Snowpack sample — Rabbit Ears Pass, Jackson County, Colorado, USA (12/17/25, 1:08 PM MST)
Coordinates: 40.387, -106.625
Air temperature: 34 °F
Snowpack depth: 46 cm
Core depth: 30 cm
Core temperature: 24.8 °F
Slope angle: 6°, slope face: 165°
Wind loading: medium
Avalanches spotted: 0
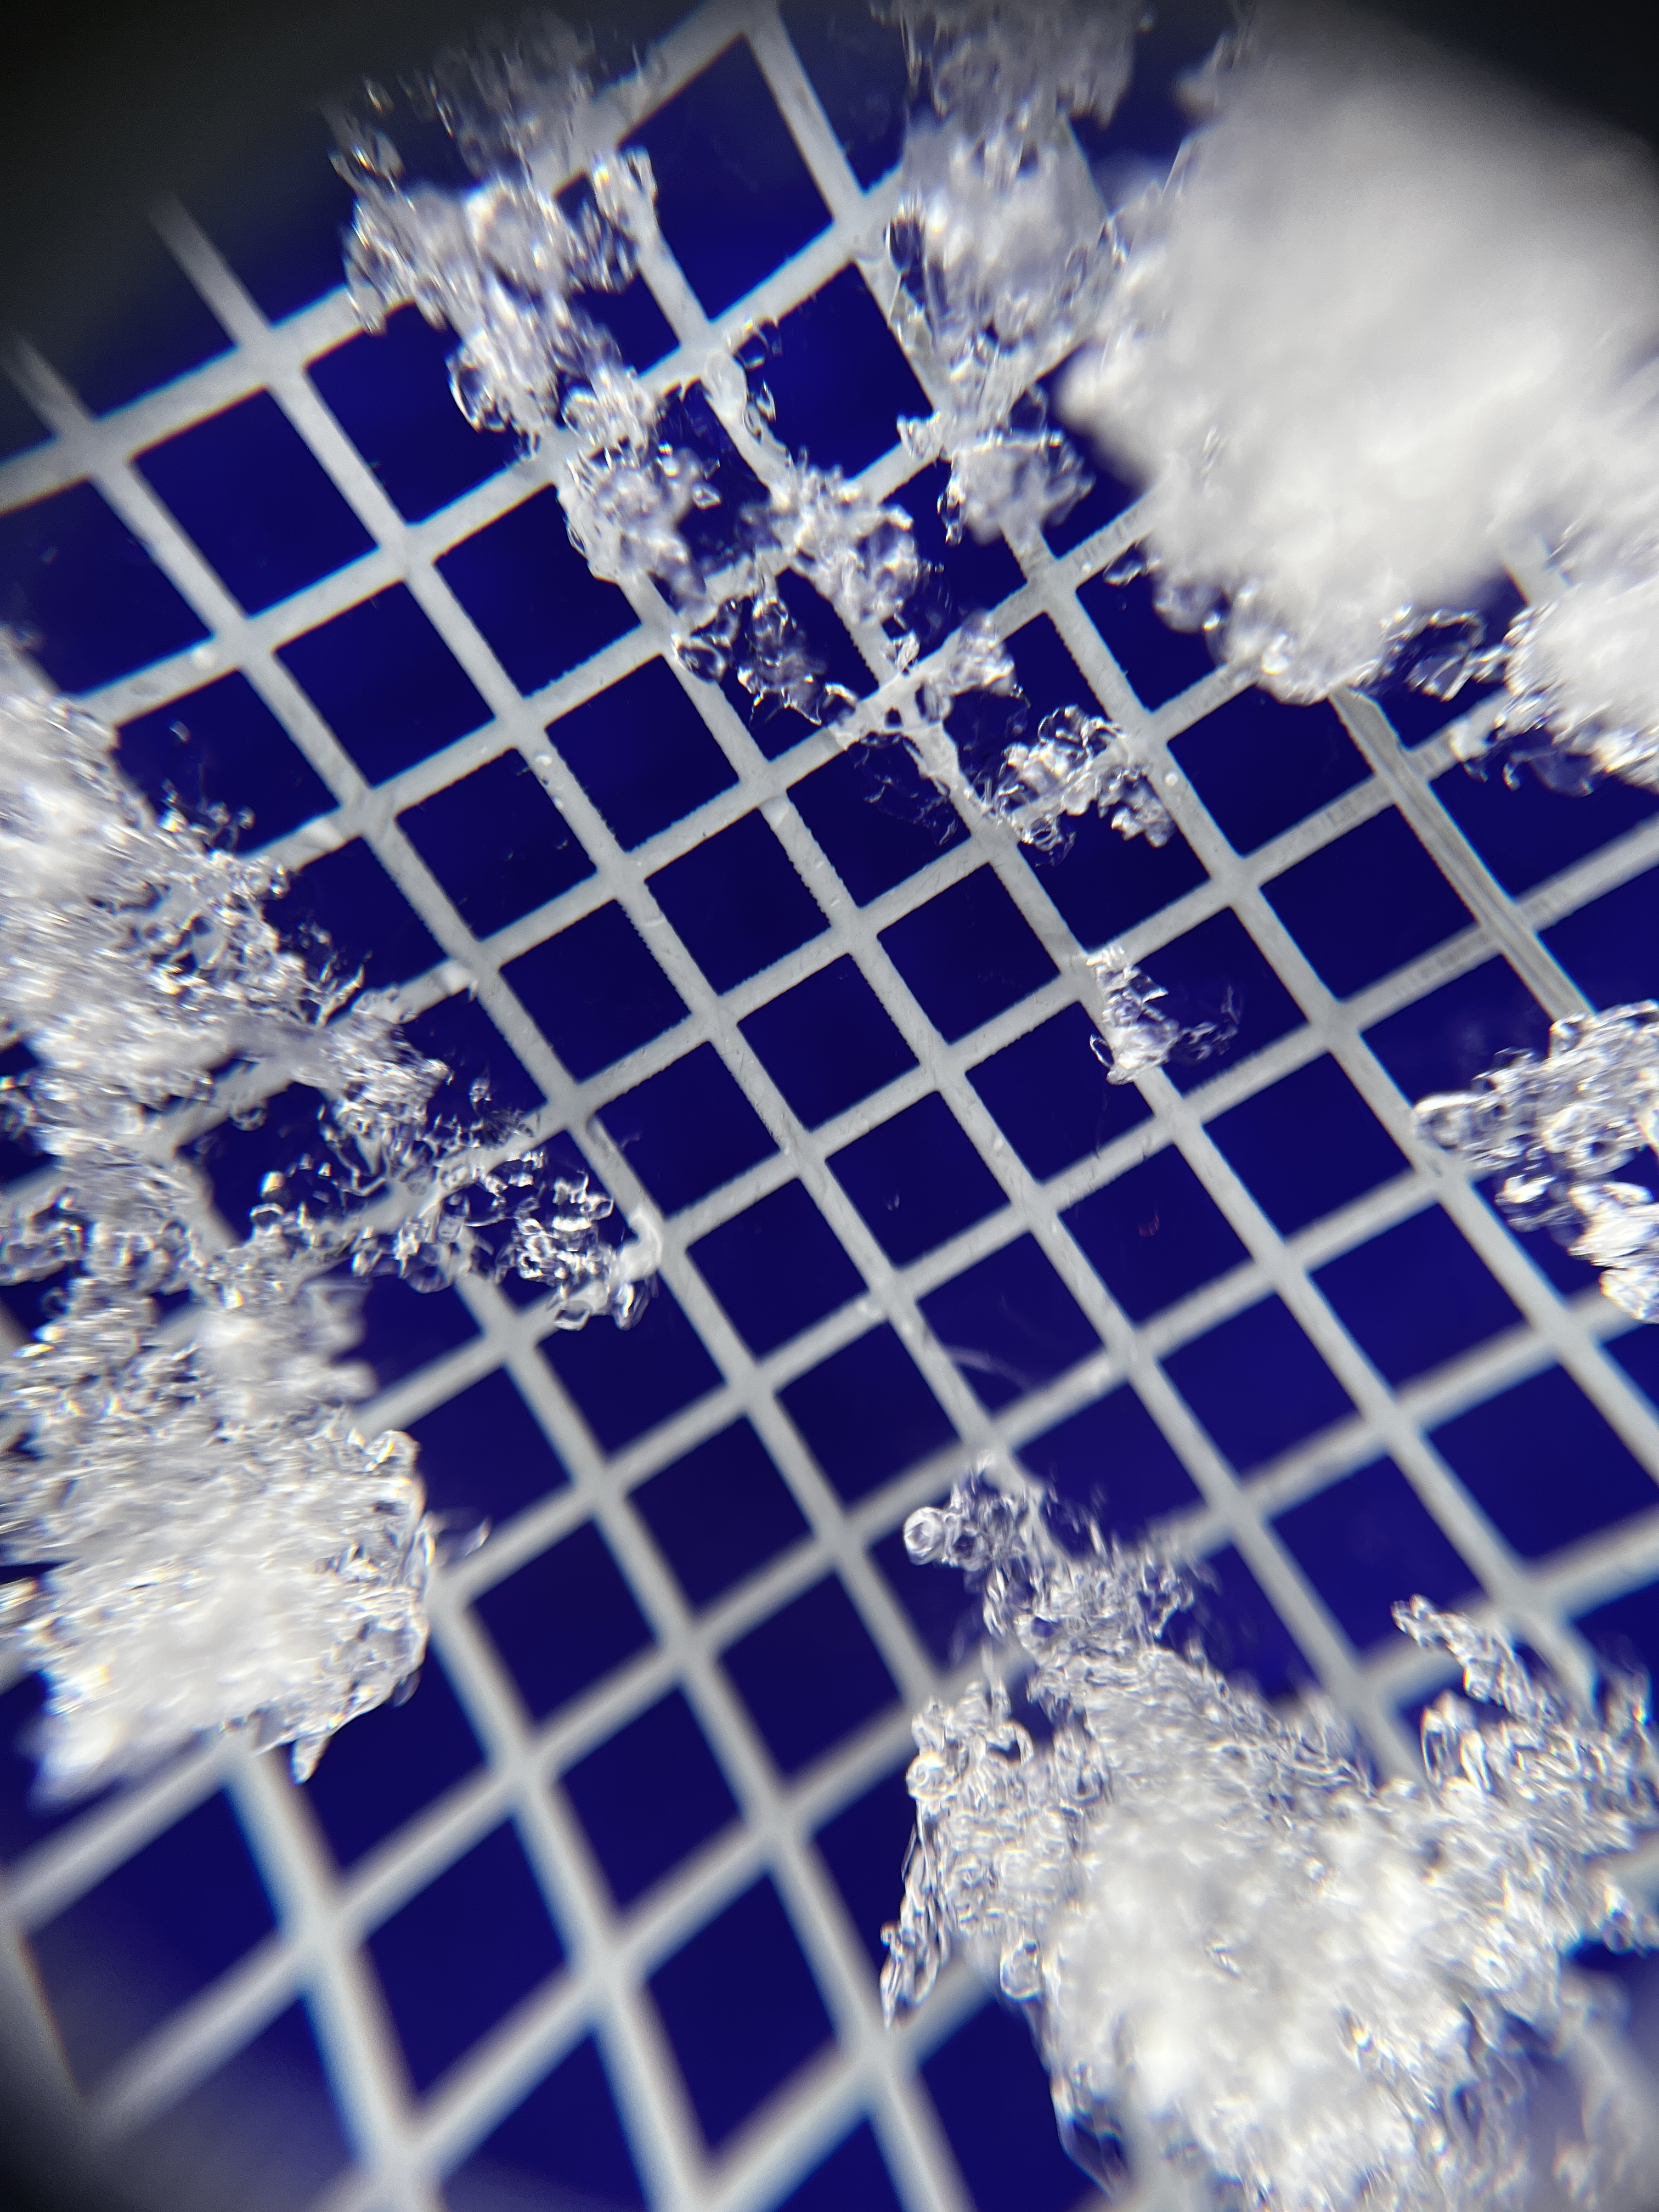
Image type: magnified_profile
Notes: No avalanches spotted nearby, although collected in a meadowy area with minimal risk on this face of the pass.